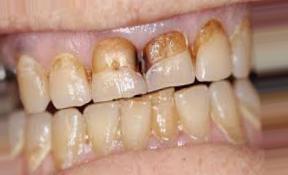
Condition: Tooth Discoloration